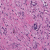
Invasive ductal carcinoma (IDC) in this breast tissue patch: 1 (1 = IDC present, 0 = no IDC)